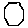
Label: hexagon